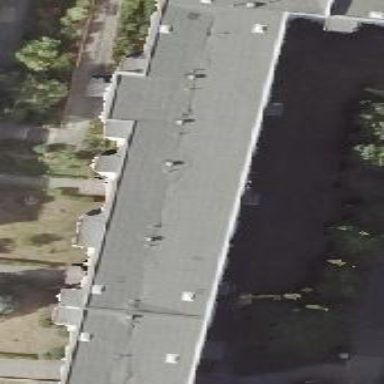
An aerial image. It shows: Flat-roofed apartment building with tar paper roofing.